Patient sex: F
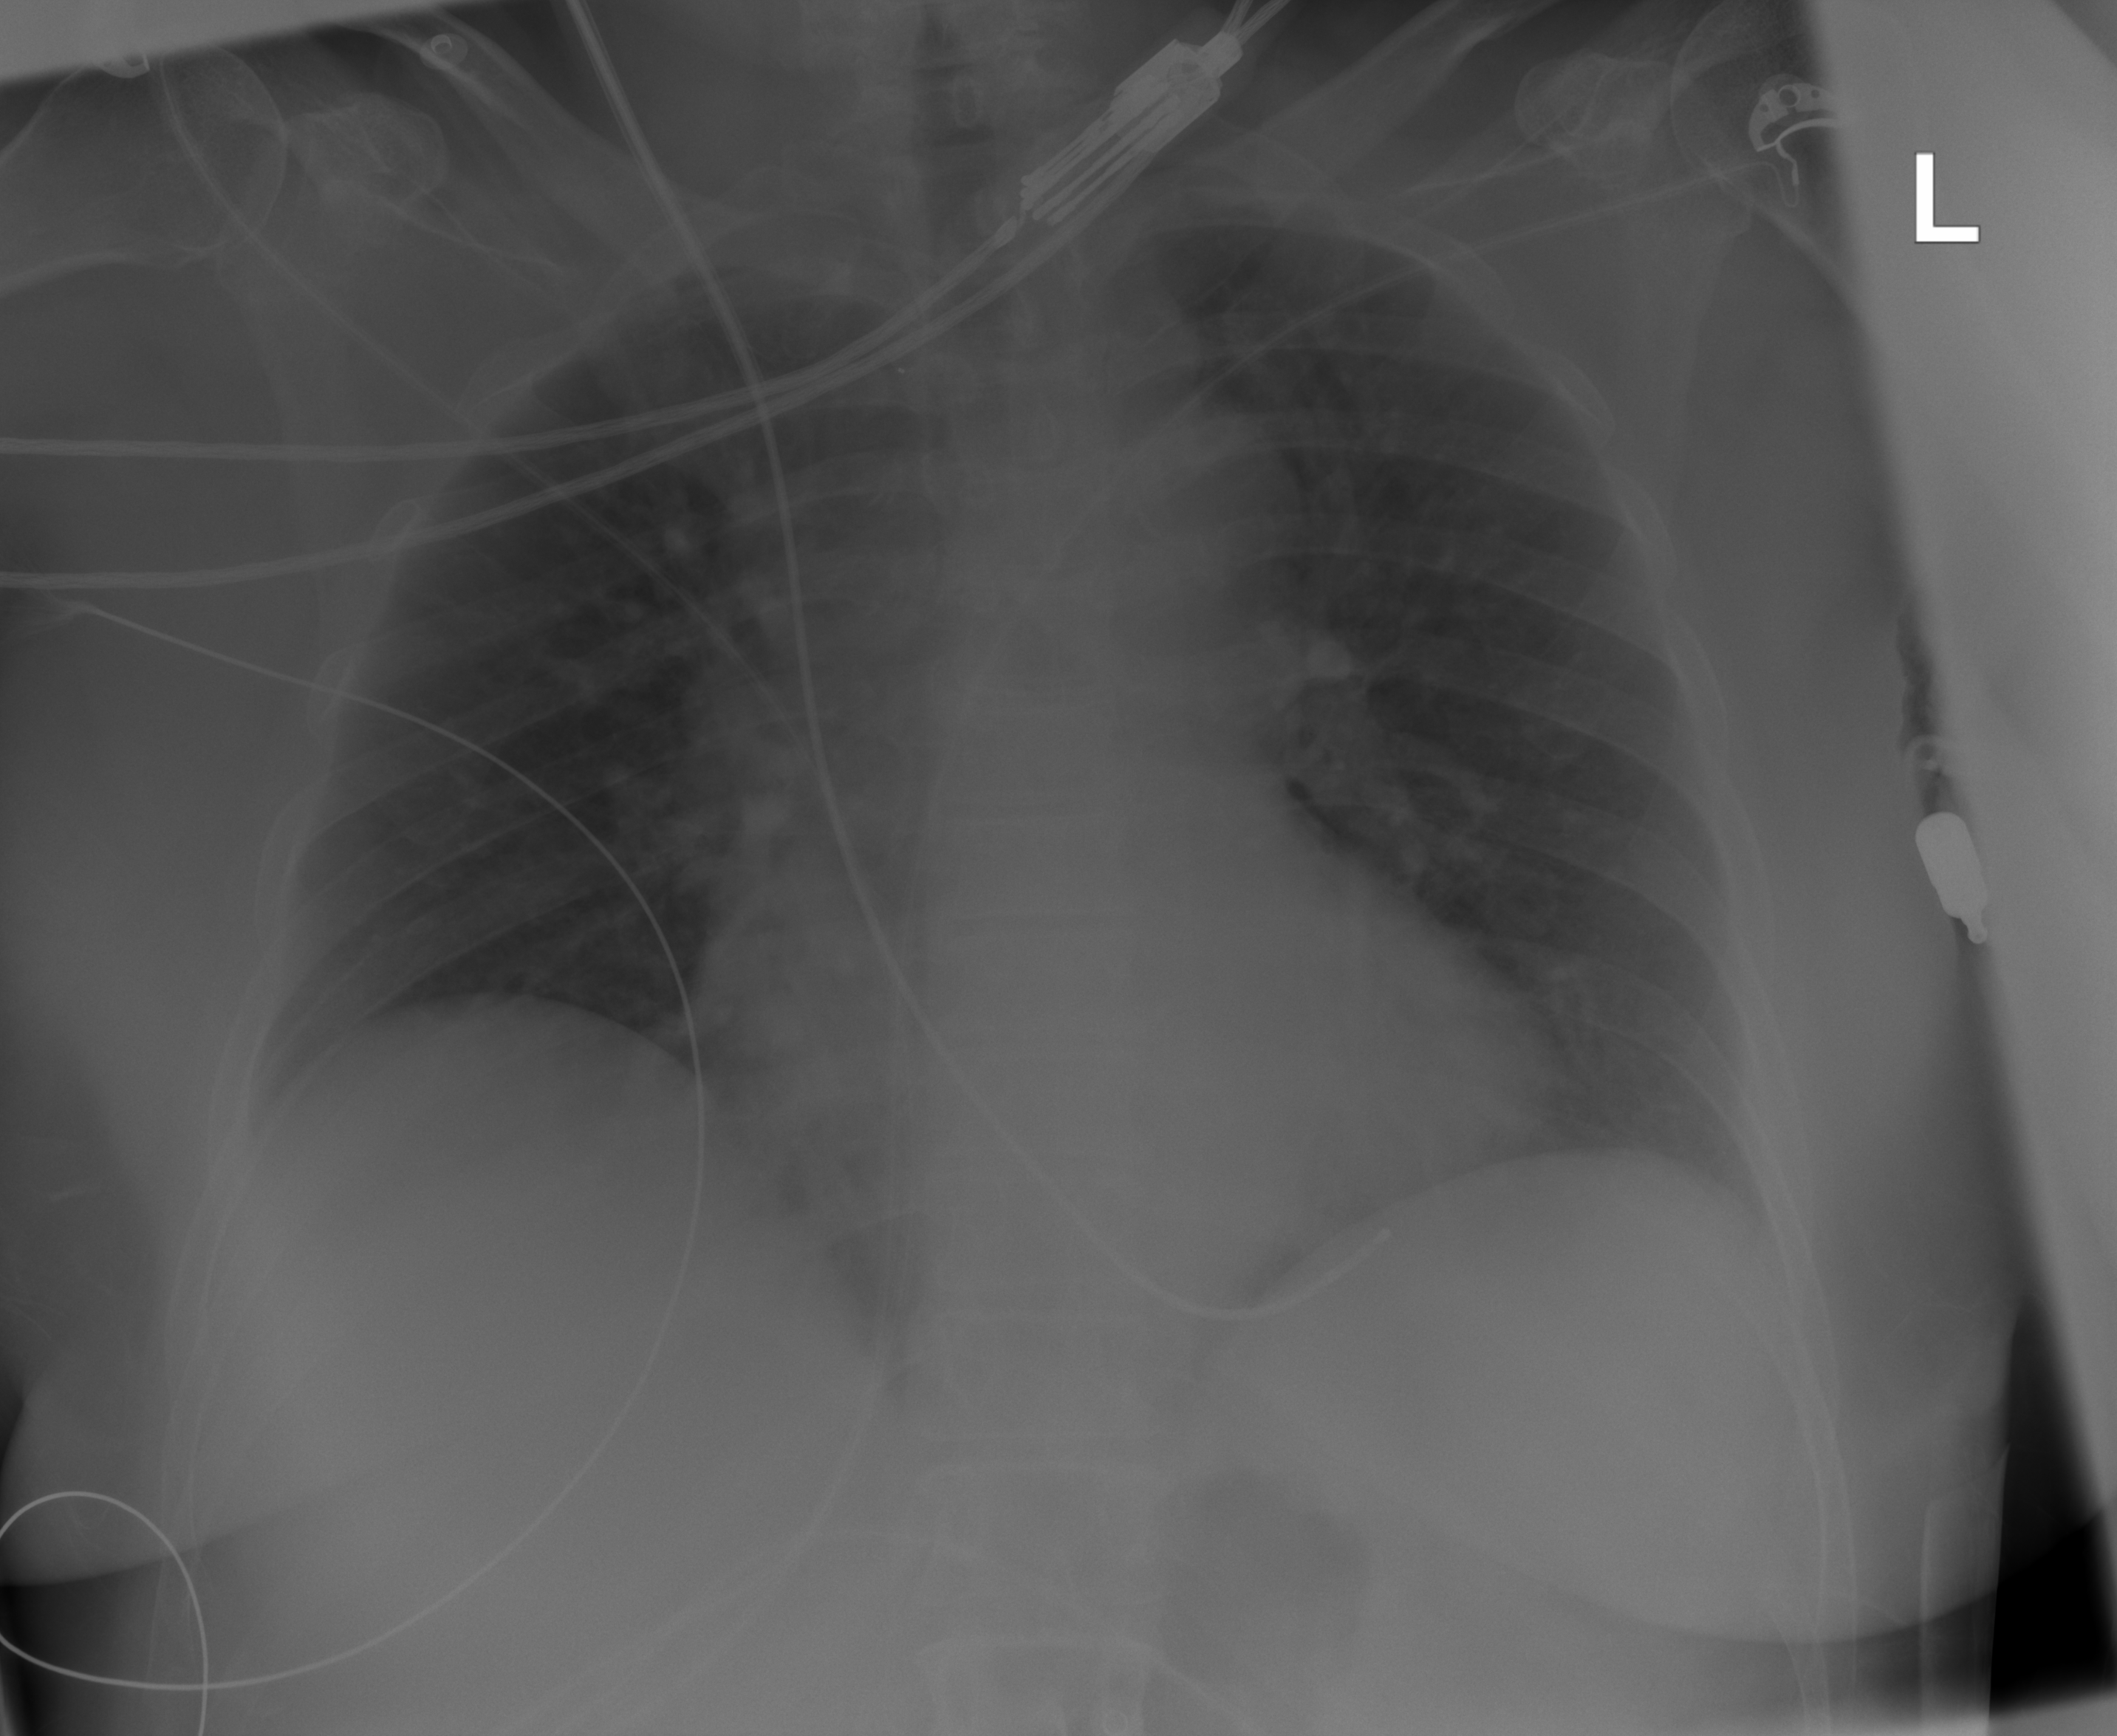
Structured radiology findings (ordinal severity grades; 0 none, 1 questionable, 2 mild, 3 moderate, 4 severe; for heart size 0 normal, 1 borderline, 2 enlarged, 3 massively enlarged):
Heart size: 2
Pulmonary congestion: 2
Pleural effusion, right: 0
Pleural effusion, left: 0
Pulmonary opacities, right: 0
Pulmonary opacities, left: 0
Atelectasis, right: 0
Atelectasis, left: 0